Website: apple
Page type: payment
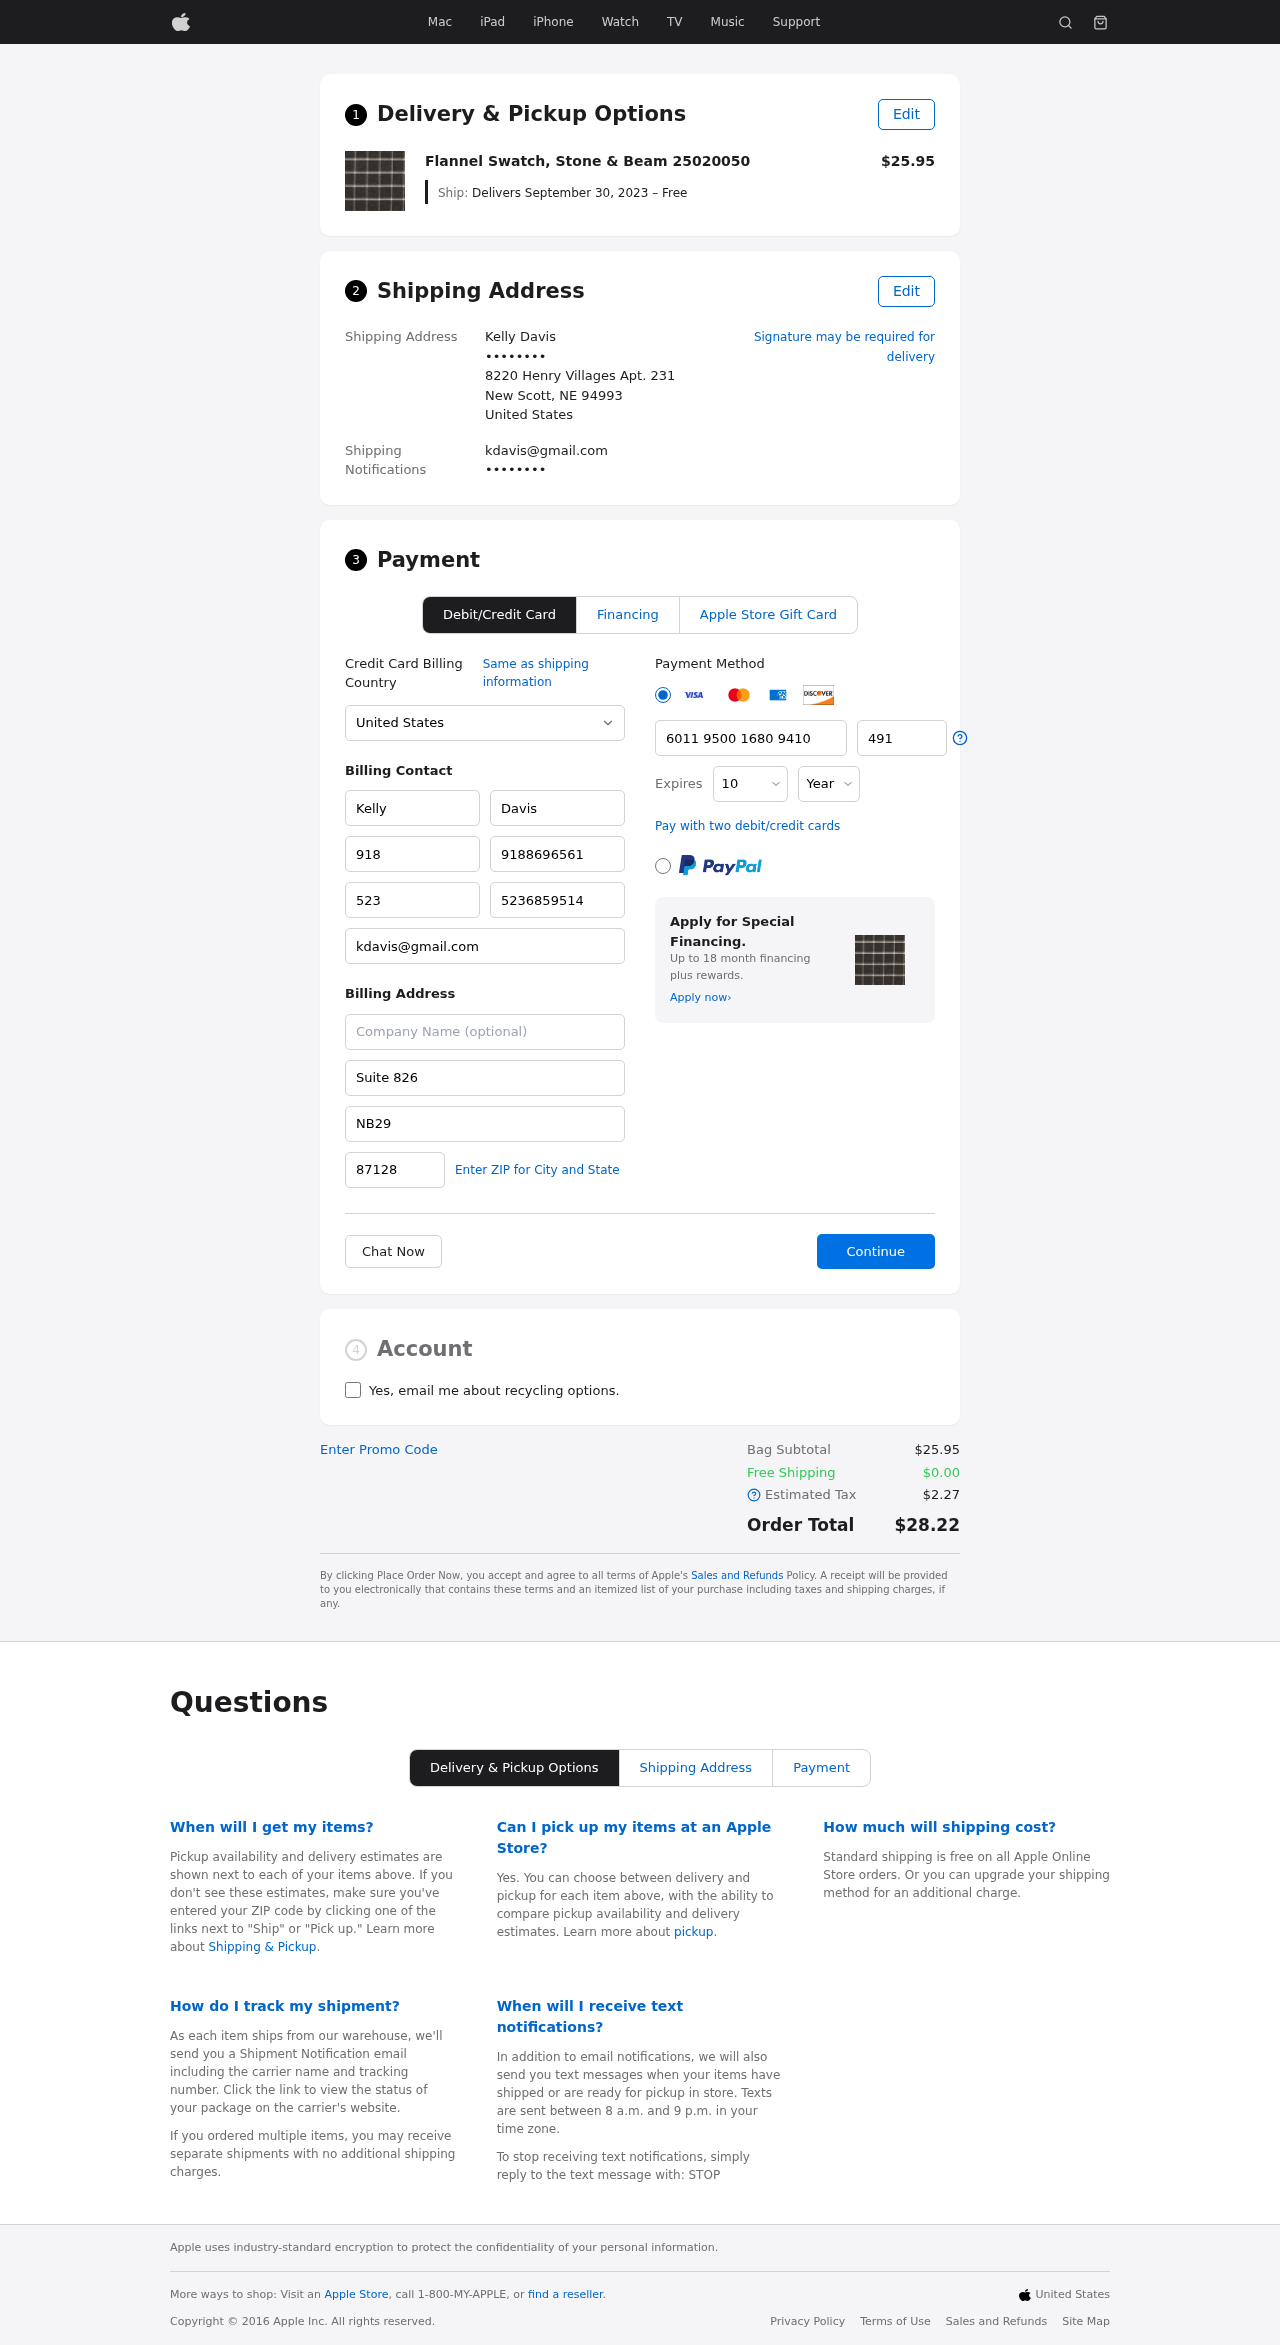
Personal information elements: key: PII_CARD_CVV
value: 491
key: PII_CARD_EXPIRY_MONTH
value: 10
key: PII_CARD_EXPIRY_YEAR
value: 30
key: PII_CARD_NUMBER
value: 6011 9500 1680 9410
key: PII_CITY_STATE_ZIP
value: New Scott, NE 94993
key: PII_COUNTRY
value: United States
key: PII_EMAIL
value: kdavis@gmail.com
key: PII_EMAIL2
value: kdavis@gmail.com
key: PII_FIRSTNAME
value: Kelly
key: PII_FULLNAME
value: Kelly Davis
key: PII_LASTNAME
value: Davis
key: PII_PHONE3
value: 9188696561
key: PII_PHONE_ALT
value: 5236859514
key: PII_PHONE_ALT_AREA
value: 523
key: PII_PHONE_AREA
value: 918
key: PII_POSTCODE2
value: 87128
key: PII_SECURITY_CODE
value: NB29
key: PII_STREET
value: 8220 Henry Villages Apt. 231
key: PII_STREET2
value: Suite 826
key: PII_PHONE
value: ••••••••
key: PII_PHONE2
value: ••••••••
Product elements: key: PRODUCT1_NAME
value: Flannel Swatch, Stone & Beam 25020050
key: PRODUCT1_PRICE
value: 25.95
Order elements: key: ORDER_DELIVERY_DATE
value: Delivers September 30, 2023 – Free
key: ORDER_SUBTOTAL
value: $25.95
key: ORDER_SHIPPING_COST
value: $0.00
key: ORDER_TAX
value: $2.27
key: ORDER_TOTAL
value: $28.22